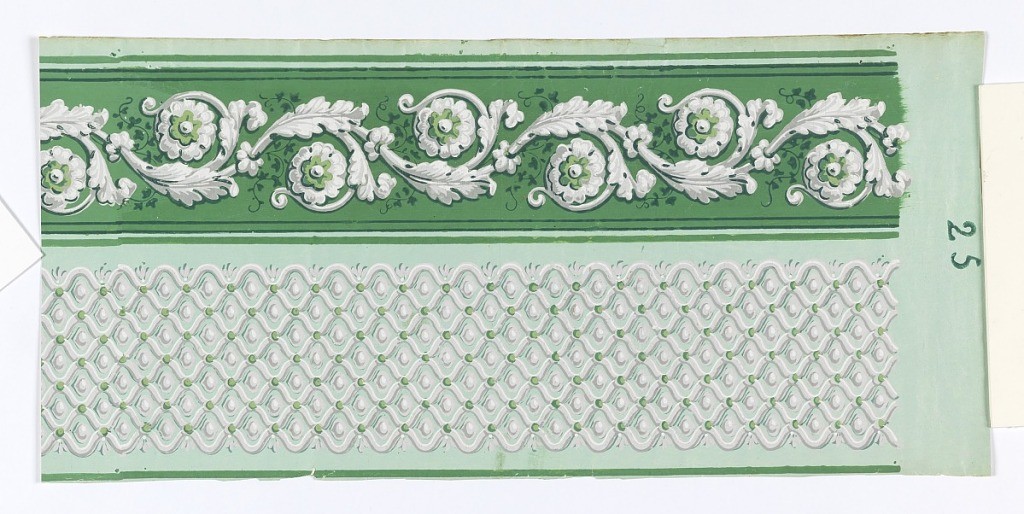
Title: Border
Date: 1805–25
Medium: Block-printed on handmade paper
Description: Design consists of two bands of varied patterns. The upper band a rinceau with floral medallions and vine tendrils; stripes mark the upper and lower boundaries. The lower band contains a lattice-like pattern of undulating lines with three petals in each outer bay; printed in greens, grays, and white on a polished pastel green ground.

H# 206